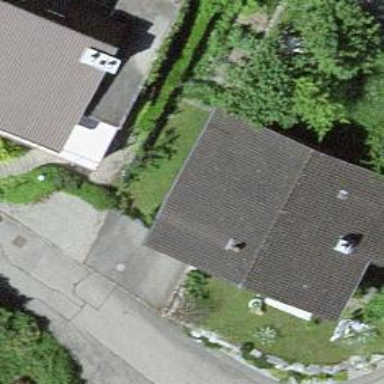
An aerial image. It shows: Simple and straightforward house.